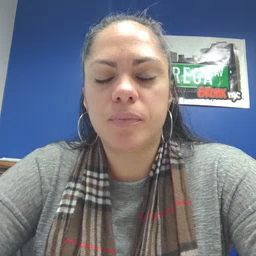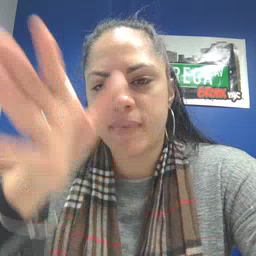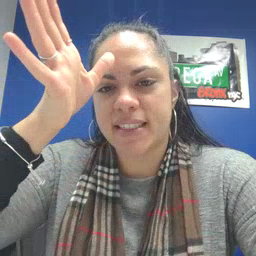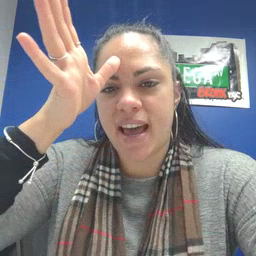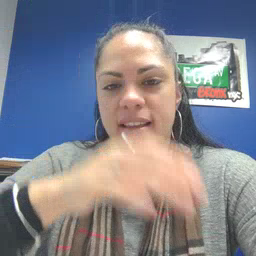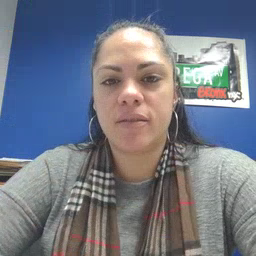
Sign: dad